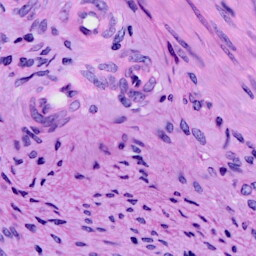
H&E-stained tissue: Cervix